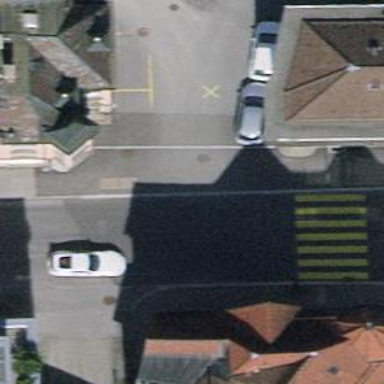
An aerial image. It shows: Marked zebra crossing on the road.